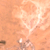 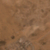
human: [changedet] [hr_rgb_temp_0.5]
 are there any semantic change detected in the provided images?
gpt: Everything remains the same.